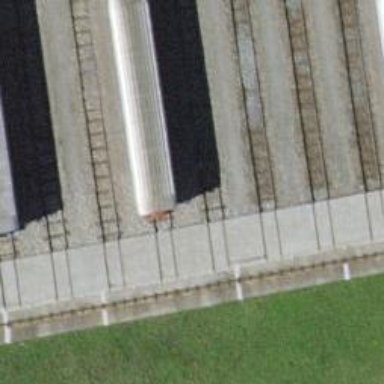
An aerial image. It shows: Railway crossing.